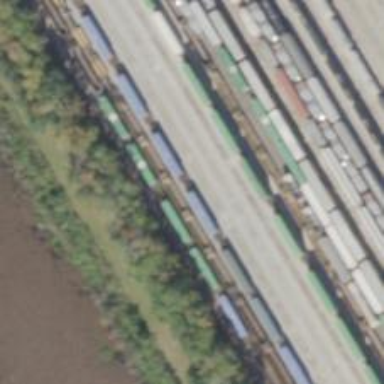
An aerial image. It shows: Railway yard used for servicing trains.